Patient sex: M
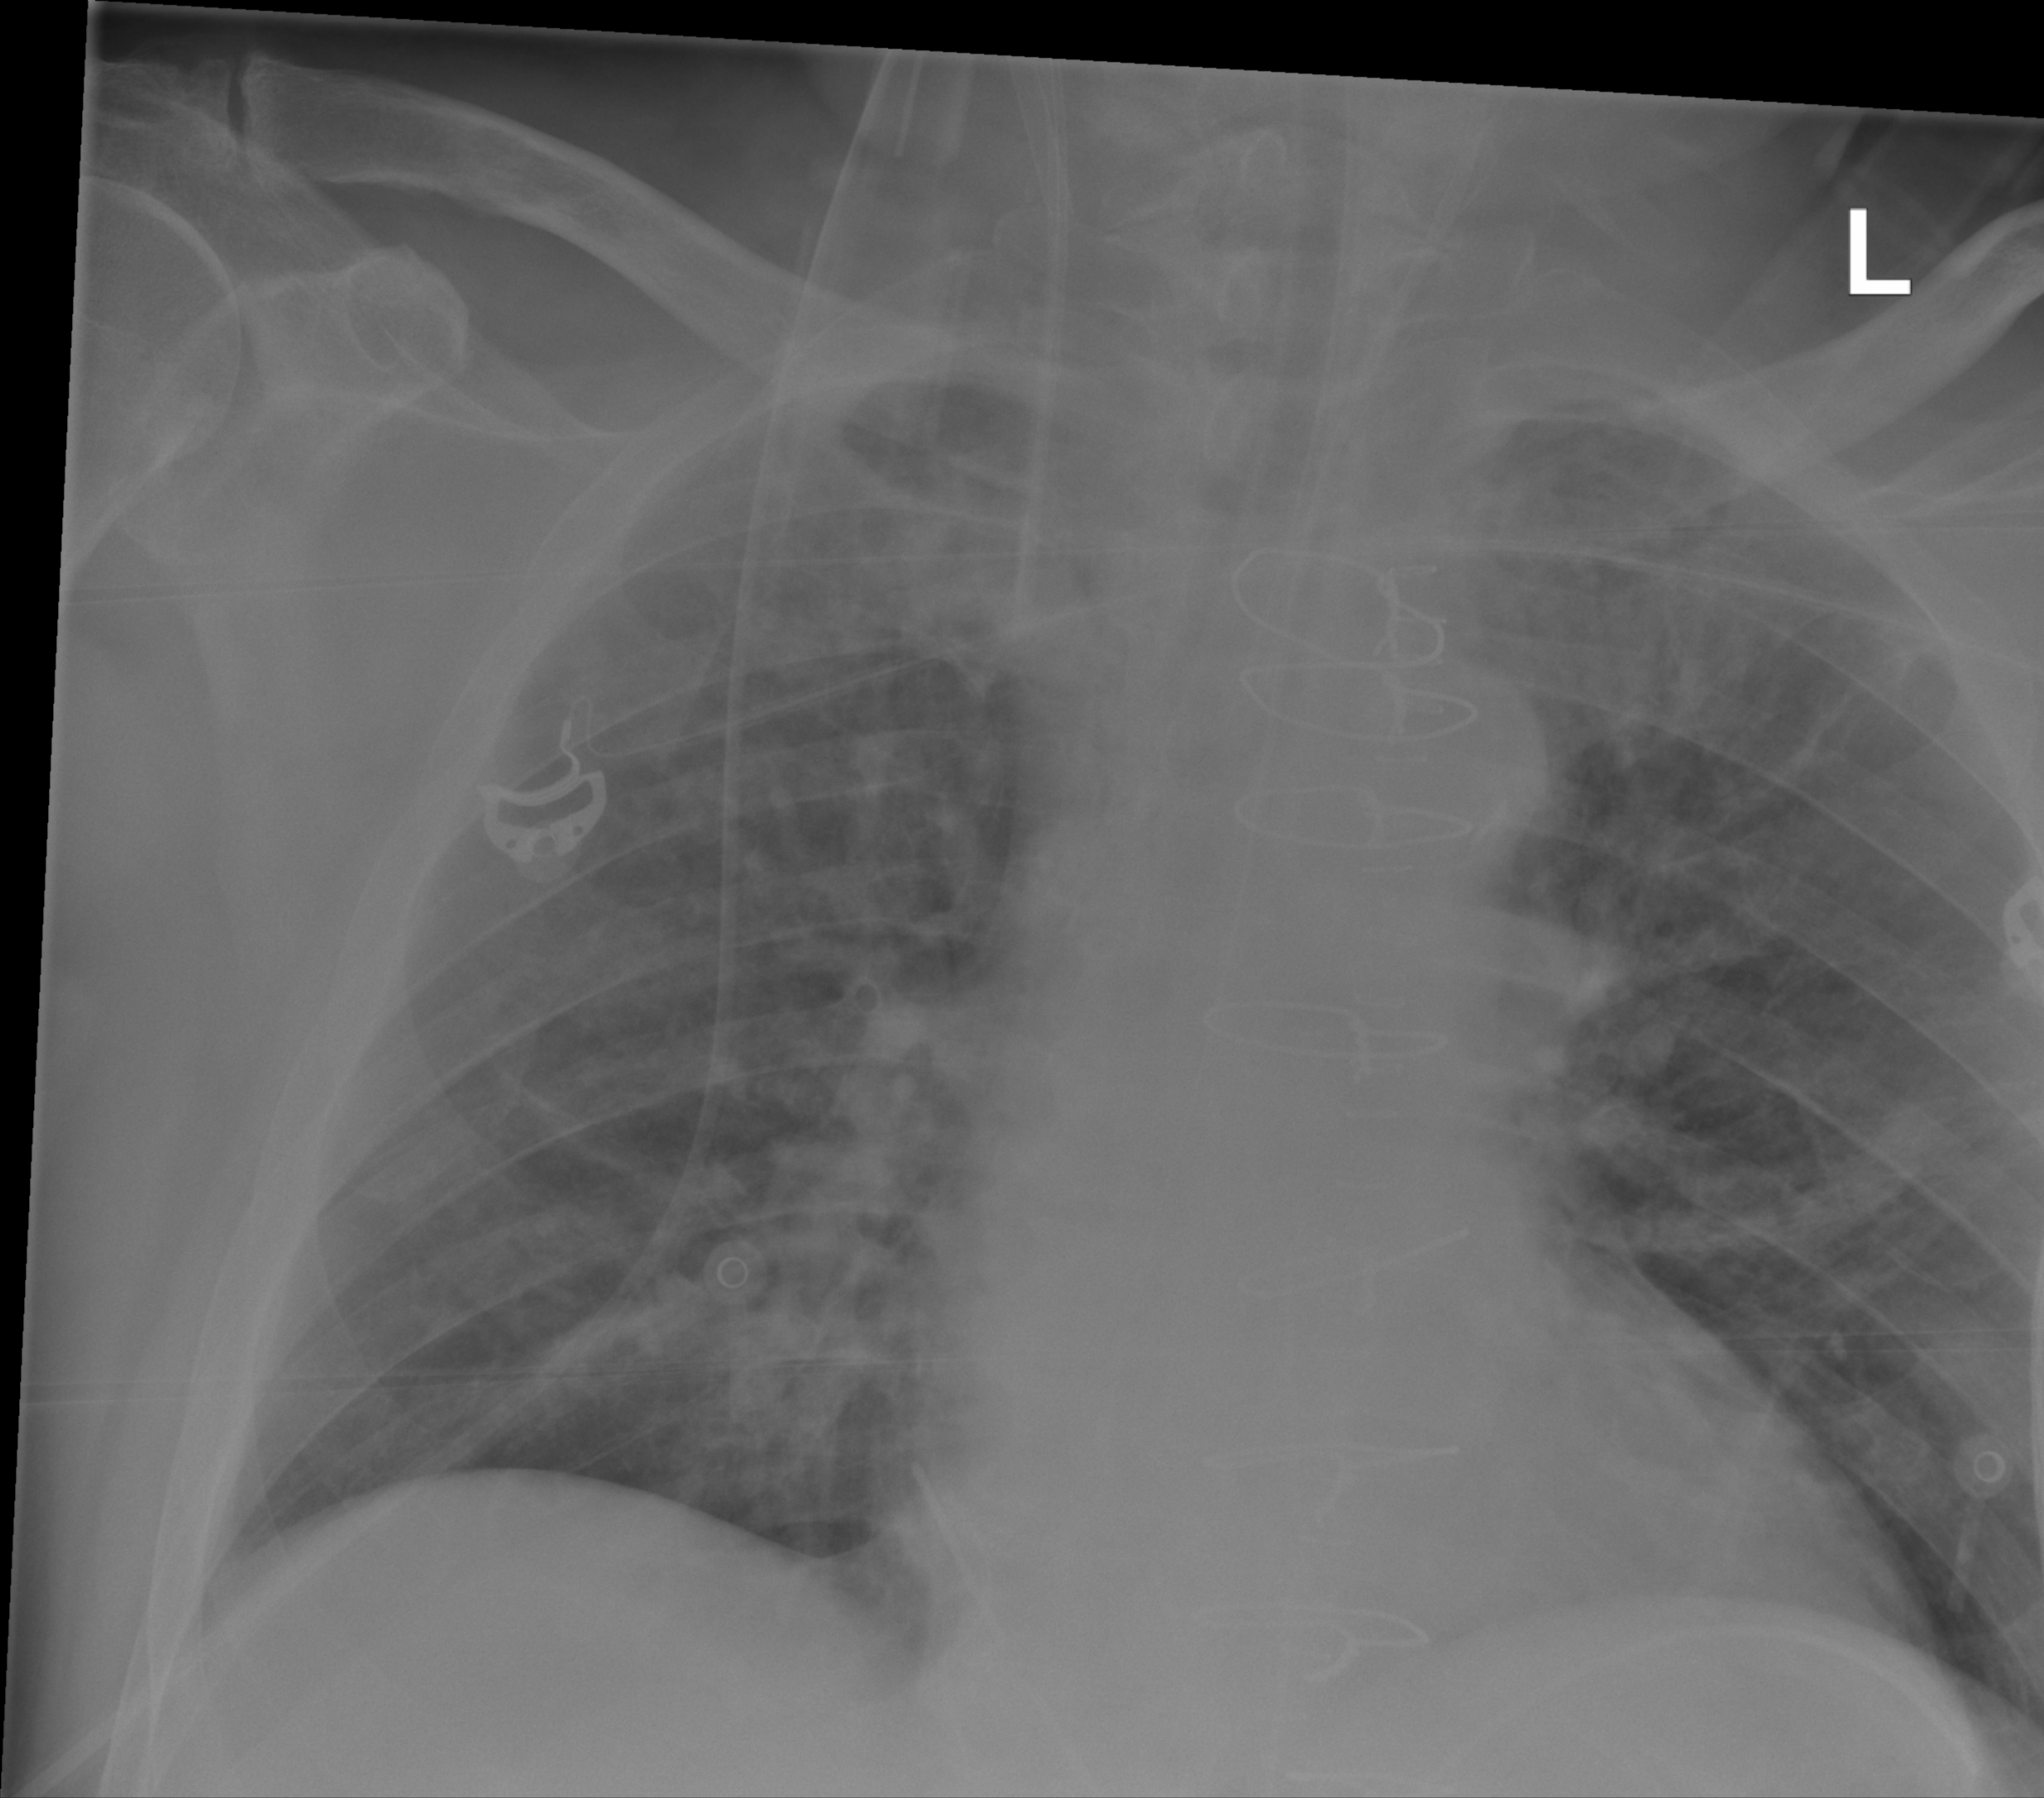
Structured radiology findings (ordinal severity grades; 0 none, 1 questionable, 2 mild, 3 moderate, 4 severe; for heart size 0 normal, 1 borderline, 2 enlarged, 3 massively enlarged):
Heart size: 0
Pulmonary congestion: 2
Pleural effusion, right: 0
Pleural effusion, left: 0
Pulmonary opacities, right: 0
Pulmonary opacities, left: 0
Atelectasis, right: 0
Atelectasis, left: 0